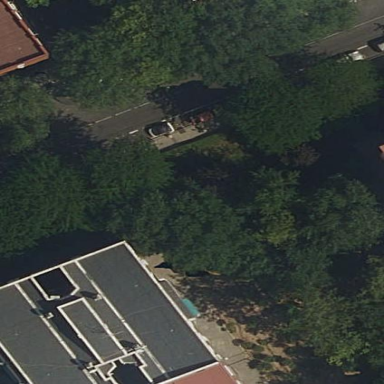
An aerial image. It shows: Garden with kerb barrier.